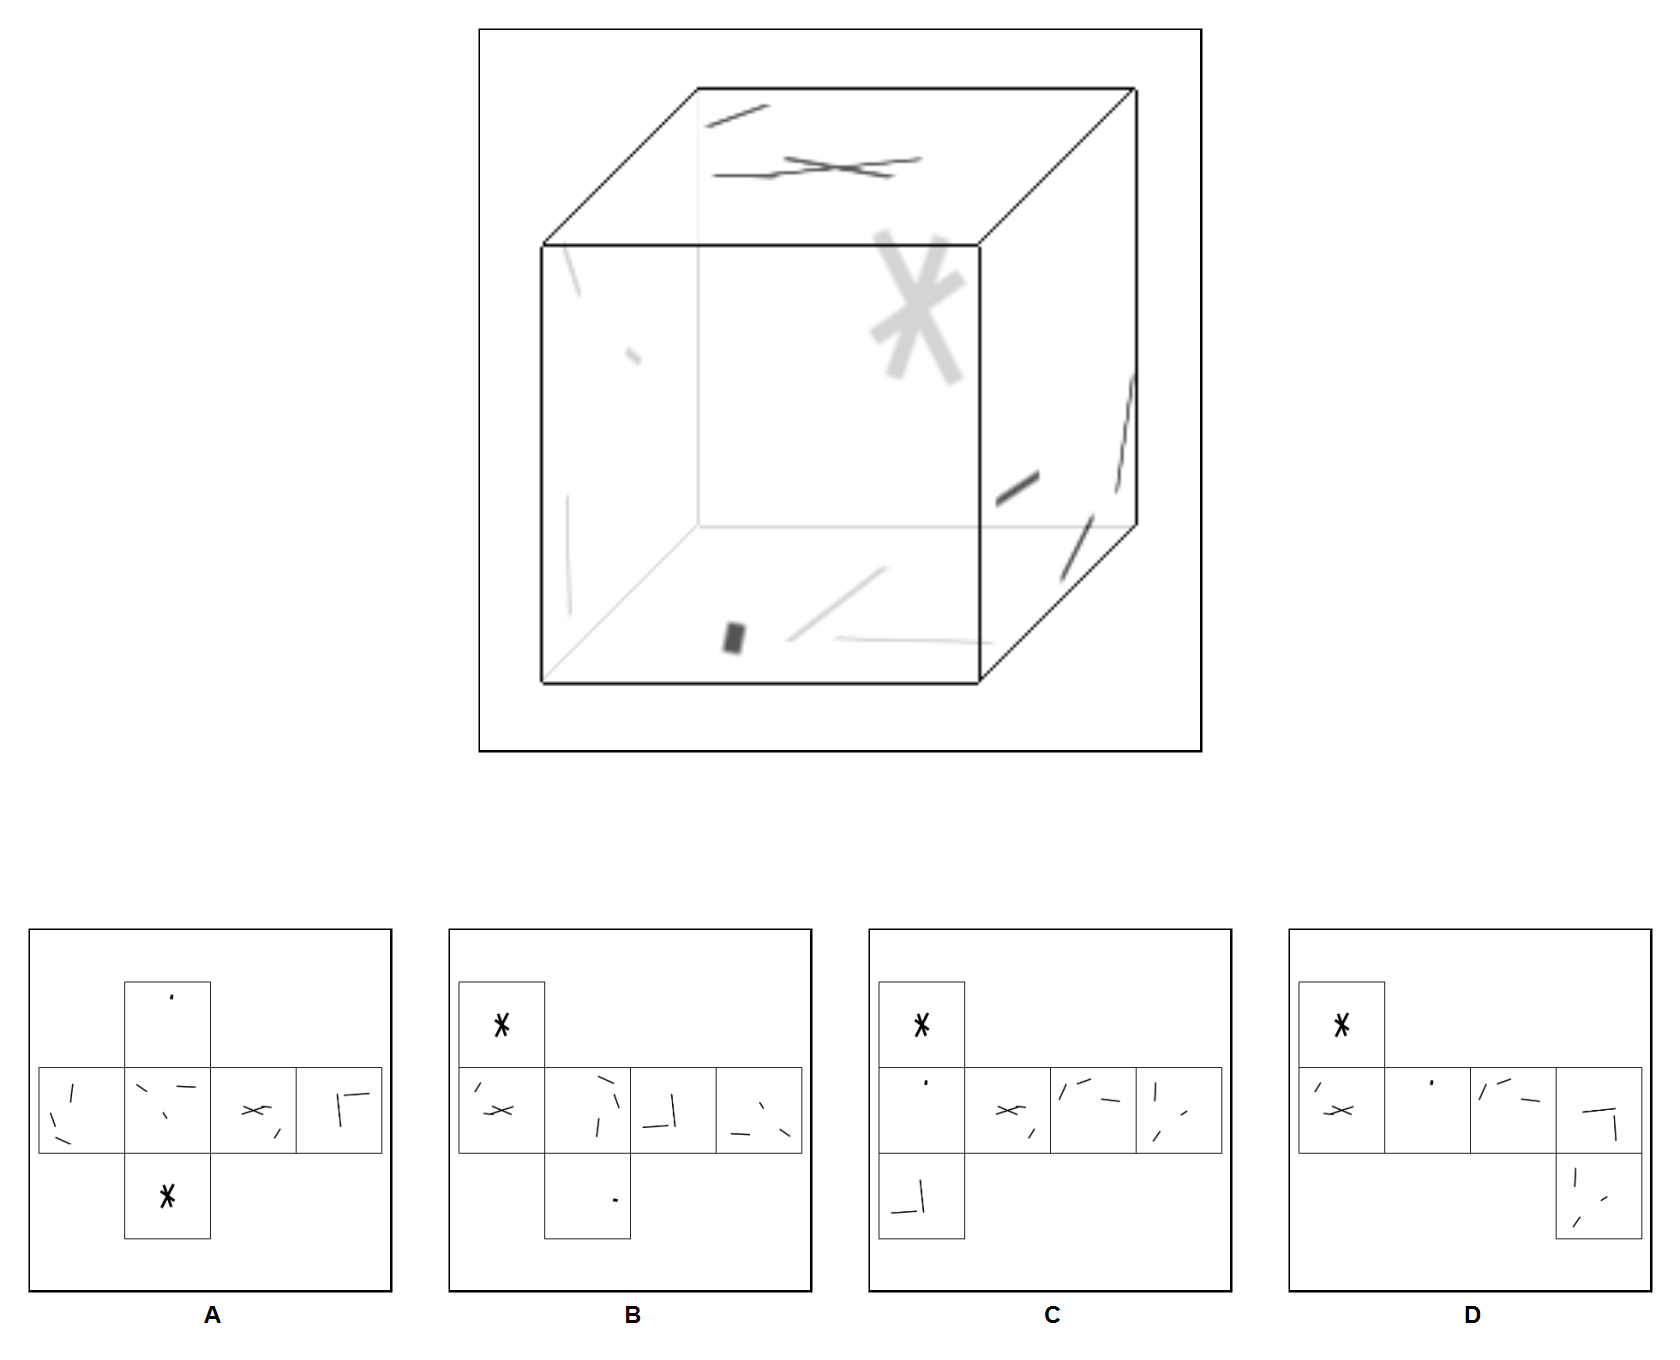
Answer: B